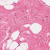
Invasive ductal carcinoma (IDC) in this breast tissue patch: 0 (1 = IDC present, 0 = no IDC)